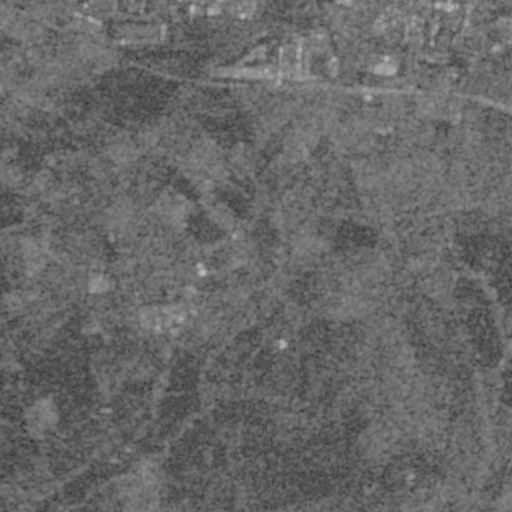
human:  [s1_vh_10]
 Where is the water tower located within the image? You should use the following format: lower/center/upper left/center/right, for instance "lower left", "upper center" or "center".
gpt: The water tower is located in the center right of the image.
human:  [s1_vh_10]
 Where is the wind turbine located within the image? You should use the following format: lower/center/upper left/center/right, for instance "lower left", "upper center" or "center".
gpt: The wind turbine is located in the lower left of the image.
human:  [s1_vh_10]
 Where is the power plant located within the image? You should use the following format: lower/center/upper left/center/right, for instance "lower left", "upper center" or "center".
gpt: There is no power plant in the image.

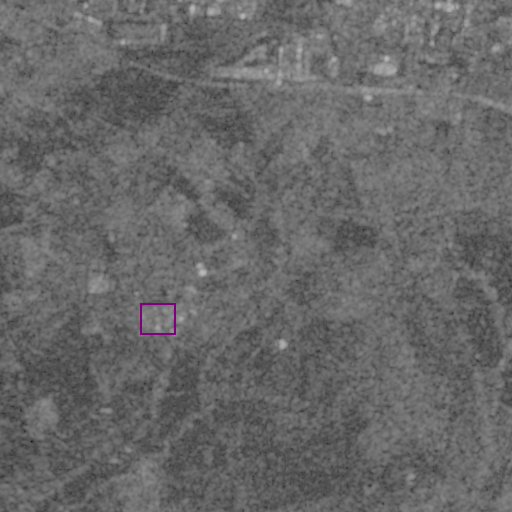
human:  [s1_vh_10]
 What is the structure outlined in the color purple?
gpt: The structure outlined in purple is a power substation.
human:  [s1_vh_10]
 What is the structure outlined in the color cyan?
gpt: There is no cyan outline.